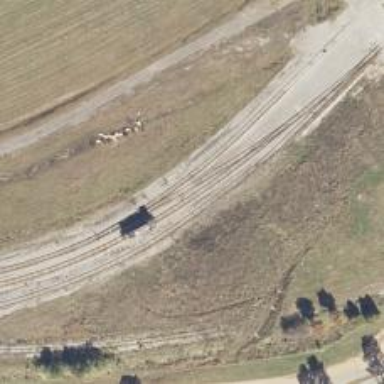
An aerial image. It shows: Railway spur service.